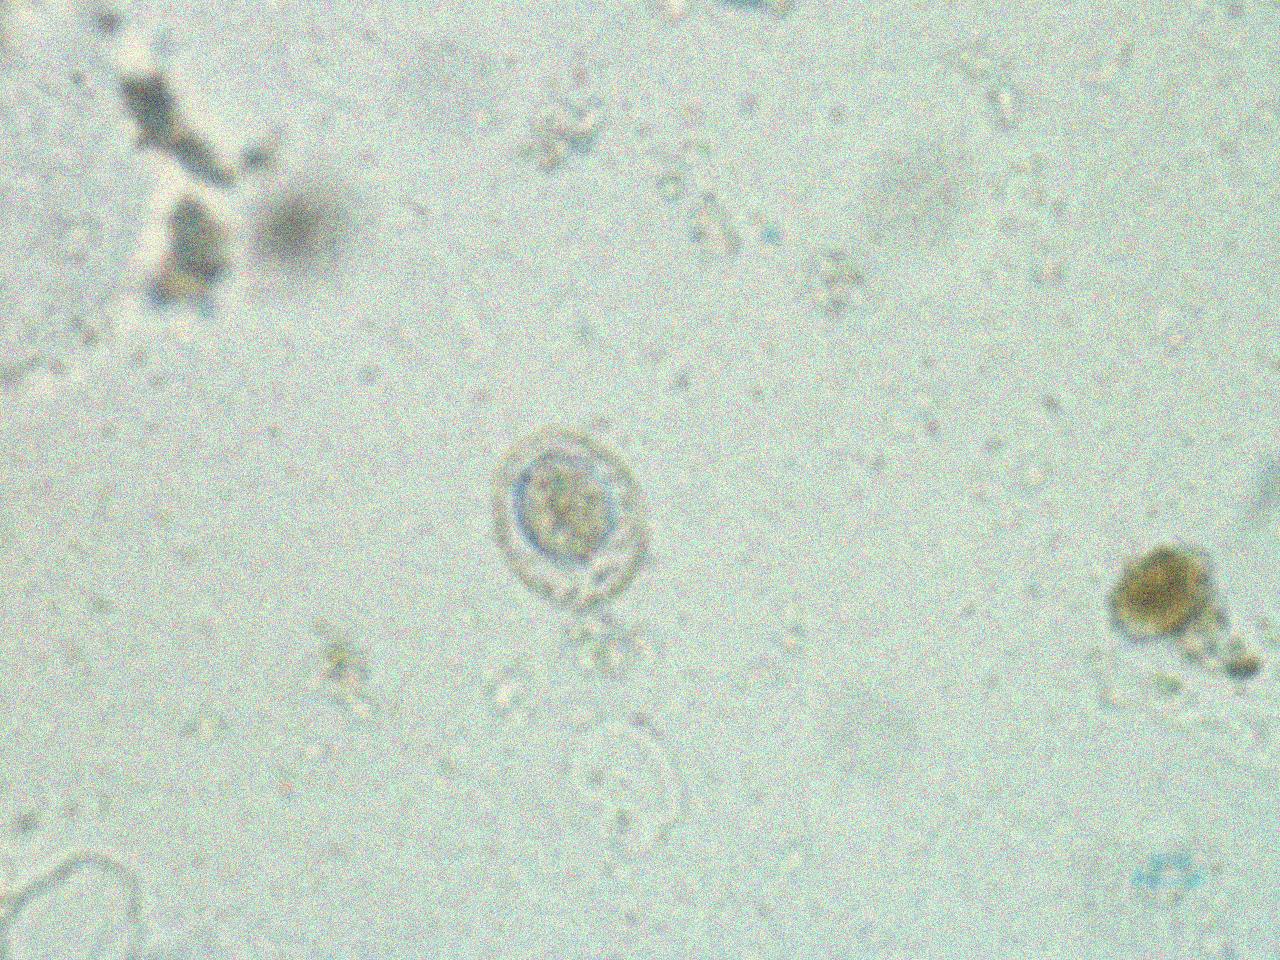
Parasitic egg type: Hymenolepis nana